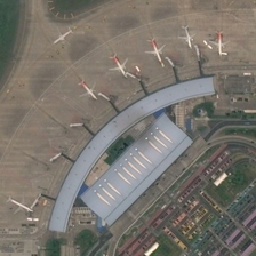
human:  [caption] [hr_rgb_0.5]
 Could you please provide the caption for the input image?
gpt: Five white headed, red tailed planes were parked next to the curved buildings .

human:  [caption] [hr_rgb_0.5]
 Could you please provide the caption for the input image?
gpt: The curved building connects with the side of the rectangular building.

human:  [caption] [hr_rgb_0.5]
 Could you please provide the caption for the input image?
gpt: The curved building is anchored on one side of the rectangular building.

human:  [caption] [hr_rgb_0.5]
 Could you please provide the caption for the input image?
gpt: plants are parked near a terminal in an airport near a parking lot .

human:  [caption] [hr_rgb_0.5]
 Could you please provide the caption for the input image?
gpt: Five white headed, red tailed planes were parked next to the curved buildings.